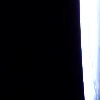
Label: space